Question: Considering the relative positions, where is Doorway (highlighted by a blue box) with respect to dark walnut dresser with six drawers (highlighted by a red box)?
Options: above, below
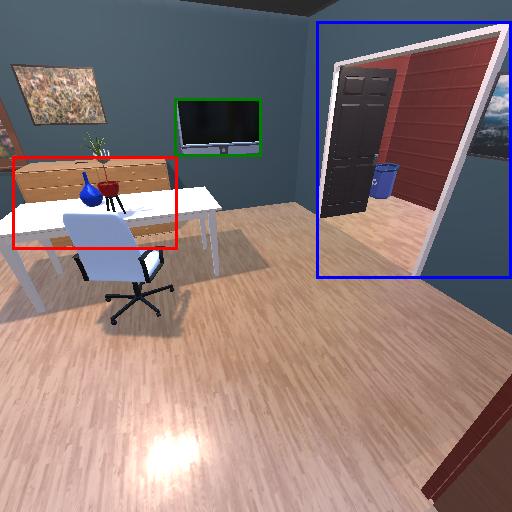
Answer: above